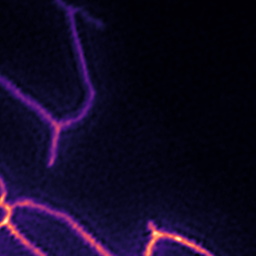
Label: Super-resolution ER image